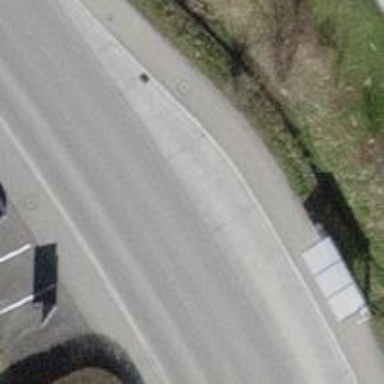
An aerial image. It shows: Bus stop with stop position for public transport.